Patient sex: M
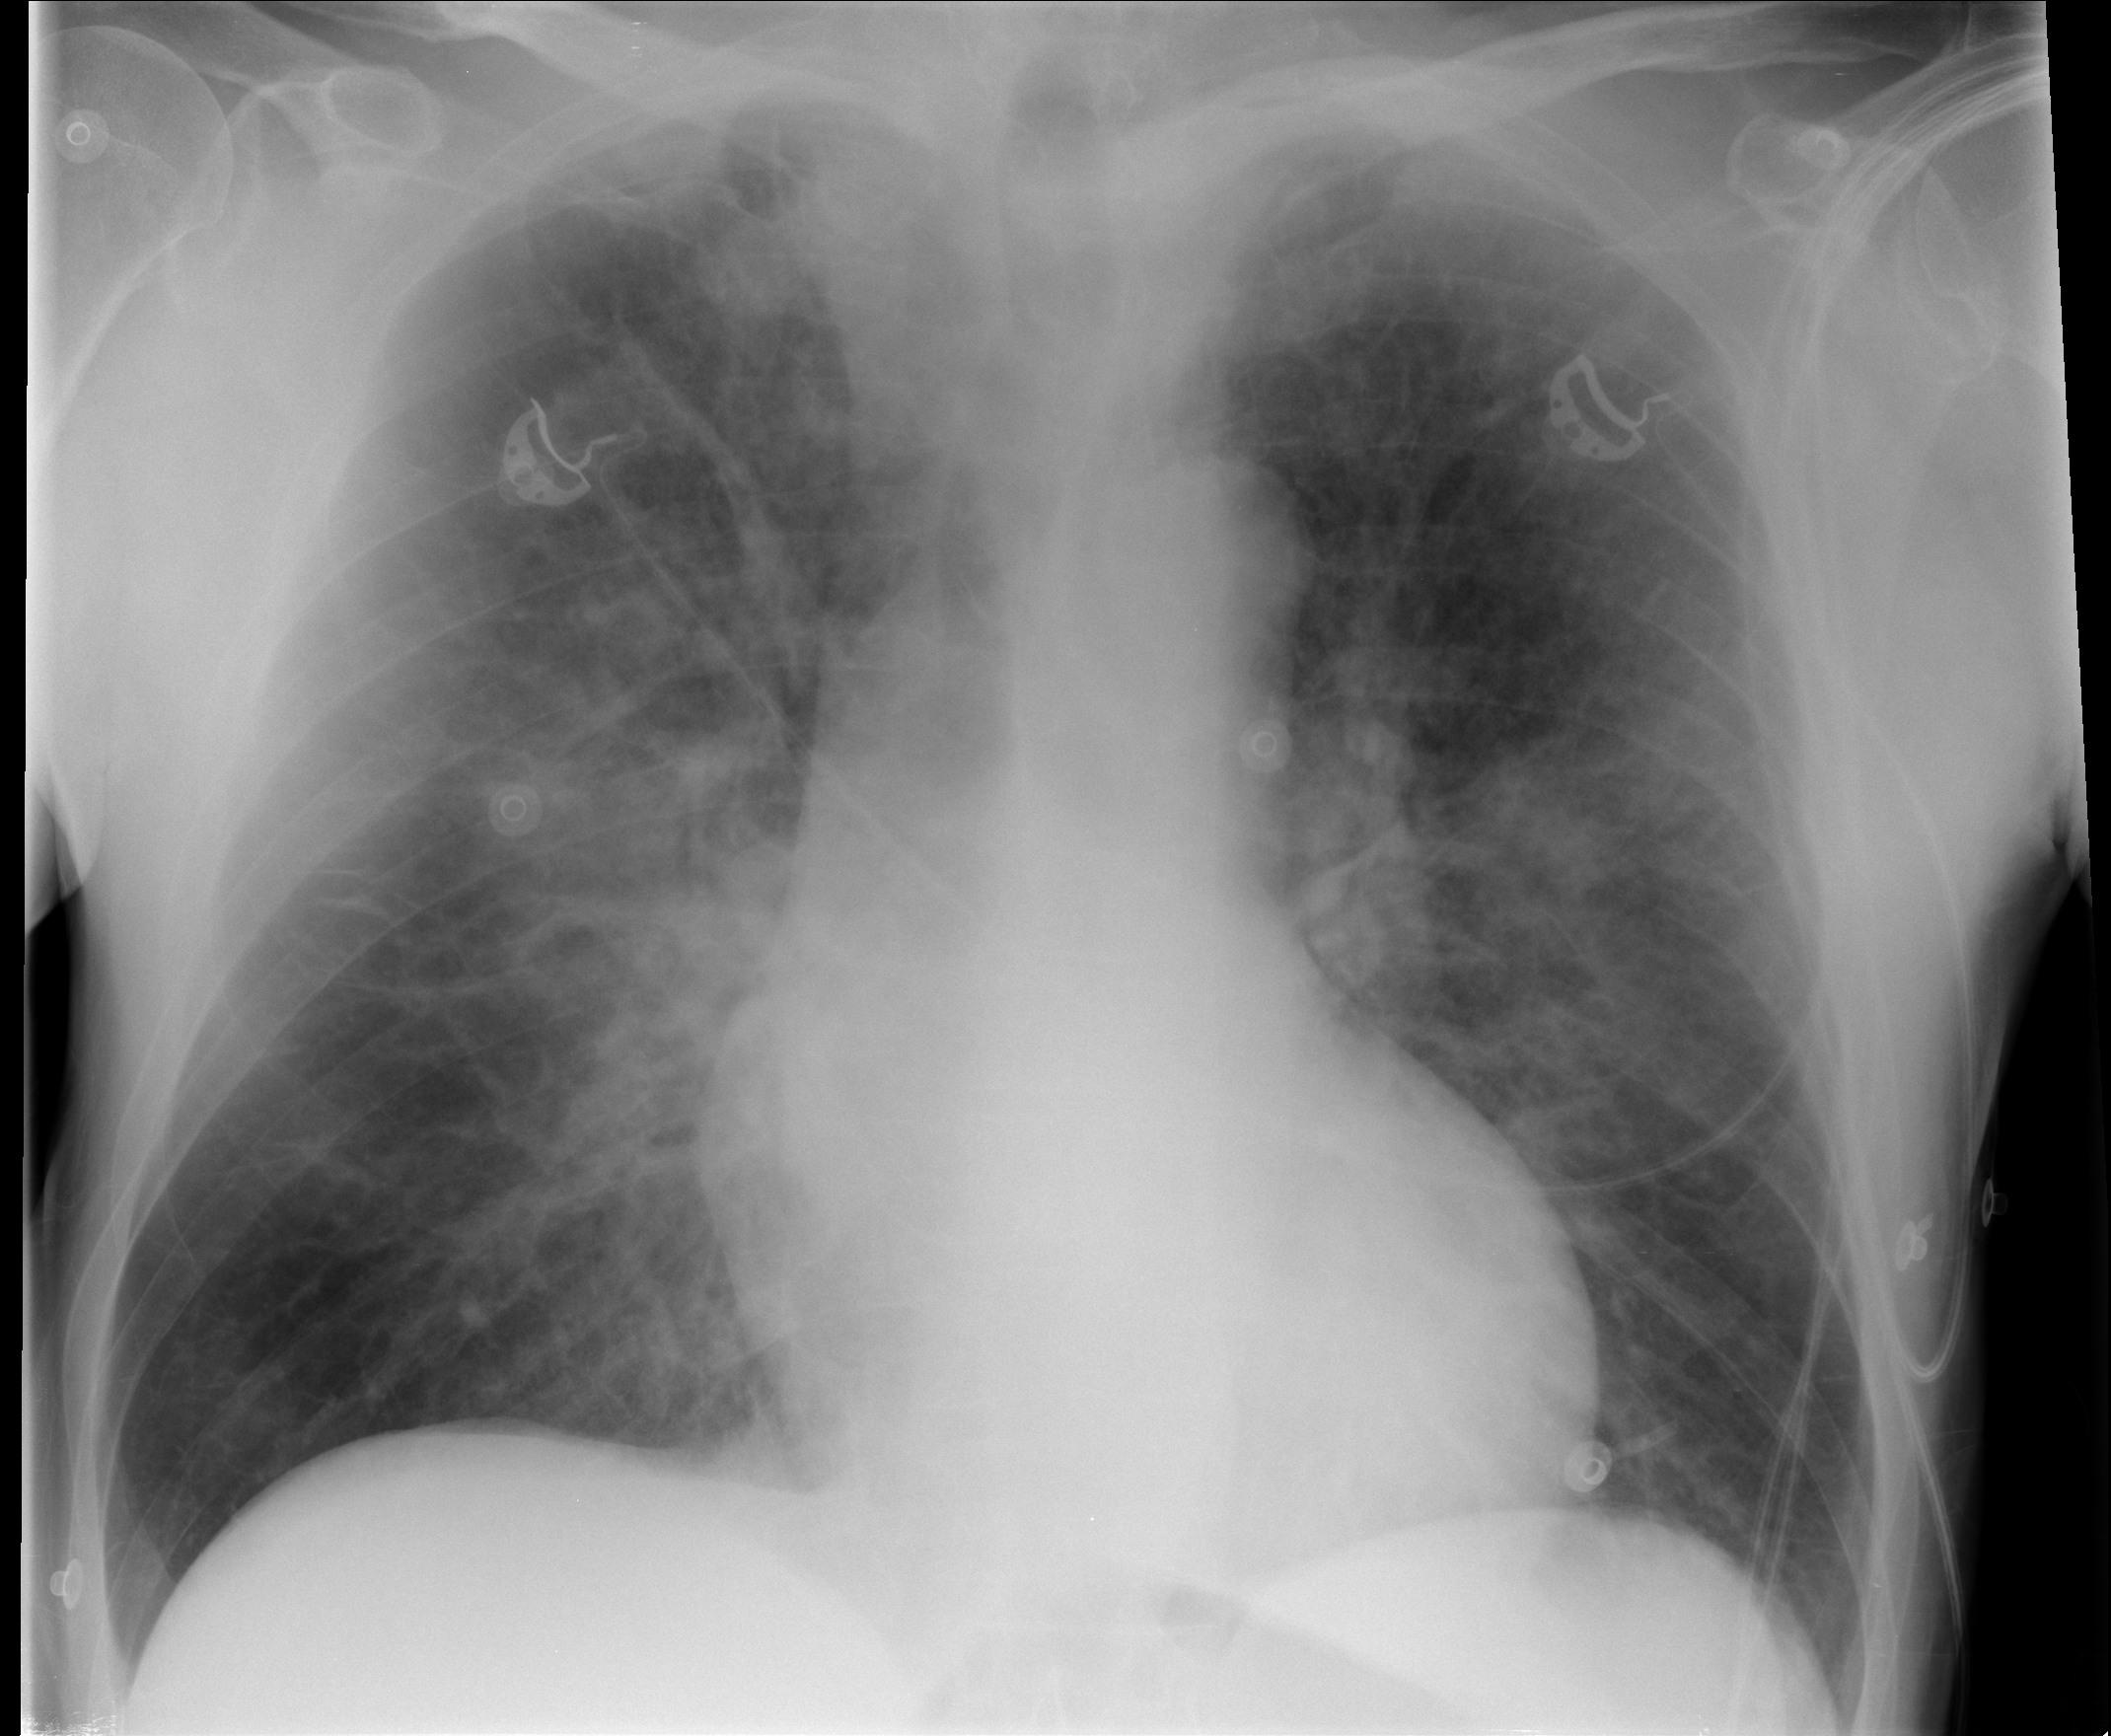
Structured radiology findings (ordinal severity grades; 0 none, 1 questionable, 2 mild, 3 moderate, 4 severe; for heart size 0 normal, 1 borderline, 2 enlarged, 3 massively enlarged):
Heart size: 0
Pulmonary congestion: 2
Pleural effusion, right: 0
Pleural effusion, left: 0
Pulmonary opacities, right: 2
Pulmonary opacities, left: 2
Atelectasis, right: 1
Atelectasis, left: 1